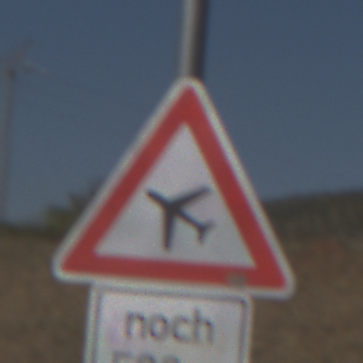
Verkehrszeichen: FlugbetriebRechts
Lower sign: LaengeEinerStrecke3
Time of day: Midday
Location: Outdoor (RoadRail)
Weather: Clear
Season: Summer
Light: Natural